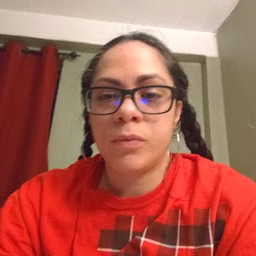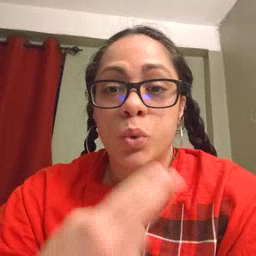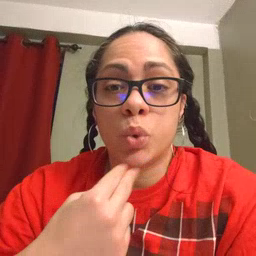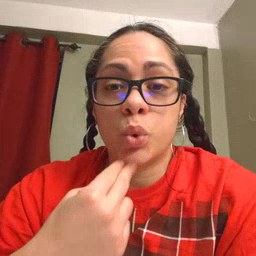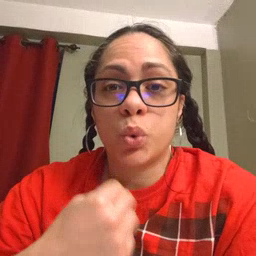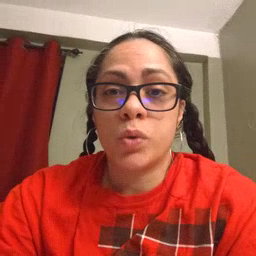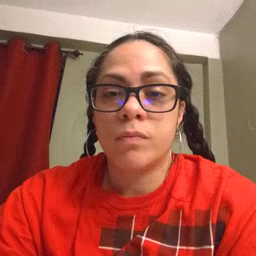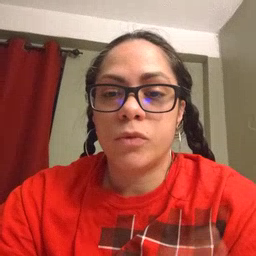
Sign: cute